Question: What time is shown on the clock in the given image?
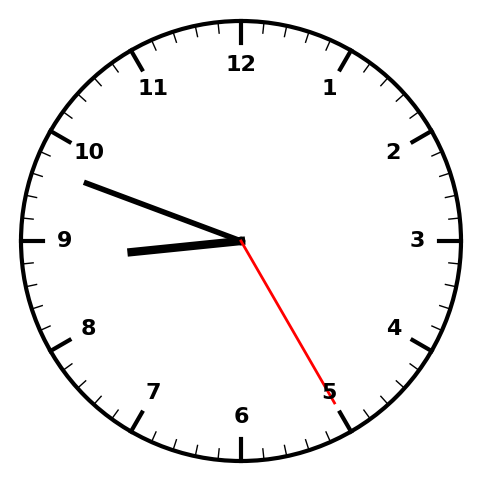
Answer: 08:48:25